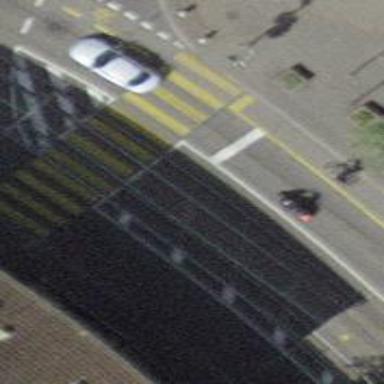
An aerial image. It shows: Road with traffic signals.